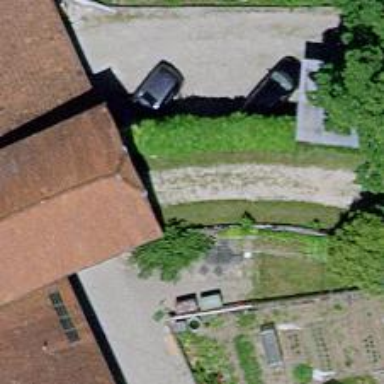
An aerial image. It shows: Driveway leading to service road.